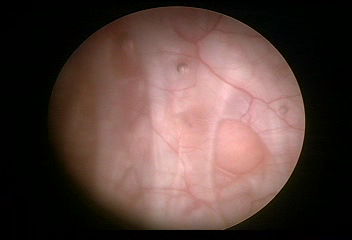
Modality: WLC
Class: Normal mucosa
Bladder cancer association: No